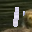
Label: 1